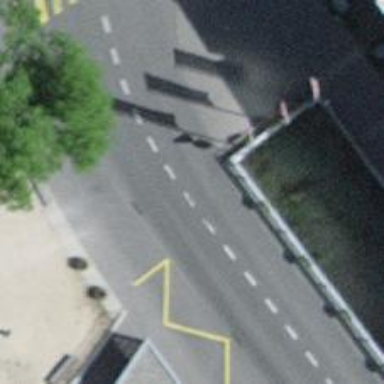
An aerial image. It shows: Uncontrolled zebra crossing on the road.